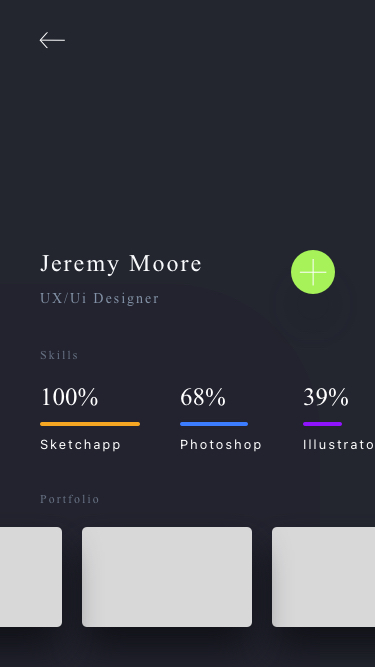
Text in this UI design:
Skills
100%
Sketchapp
68%
Photoshop
39%
Illustrator
Portfolio
UX/Ui Designer
Jeremy Moore